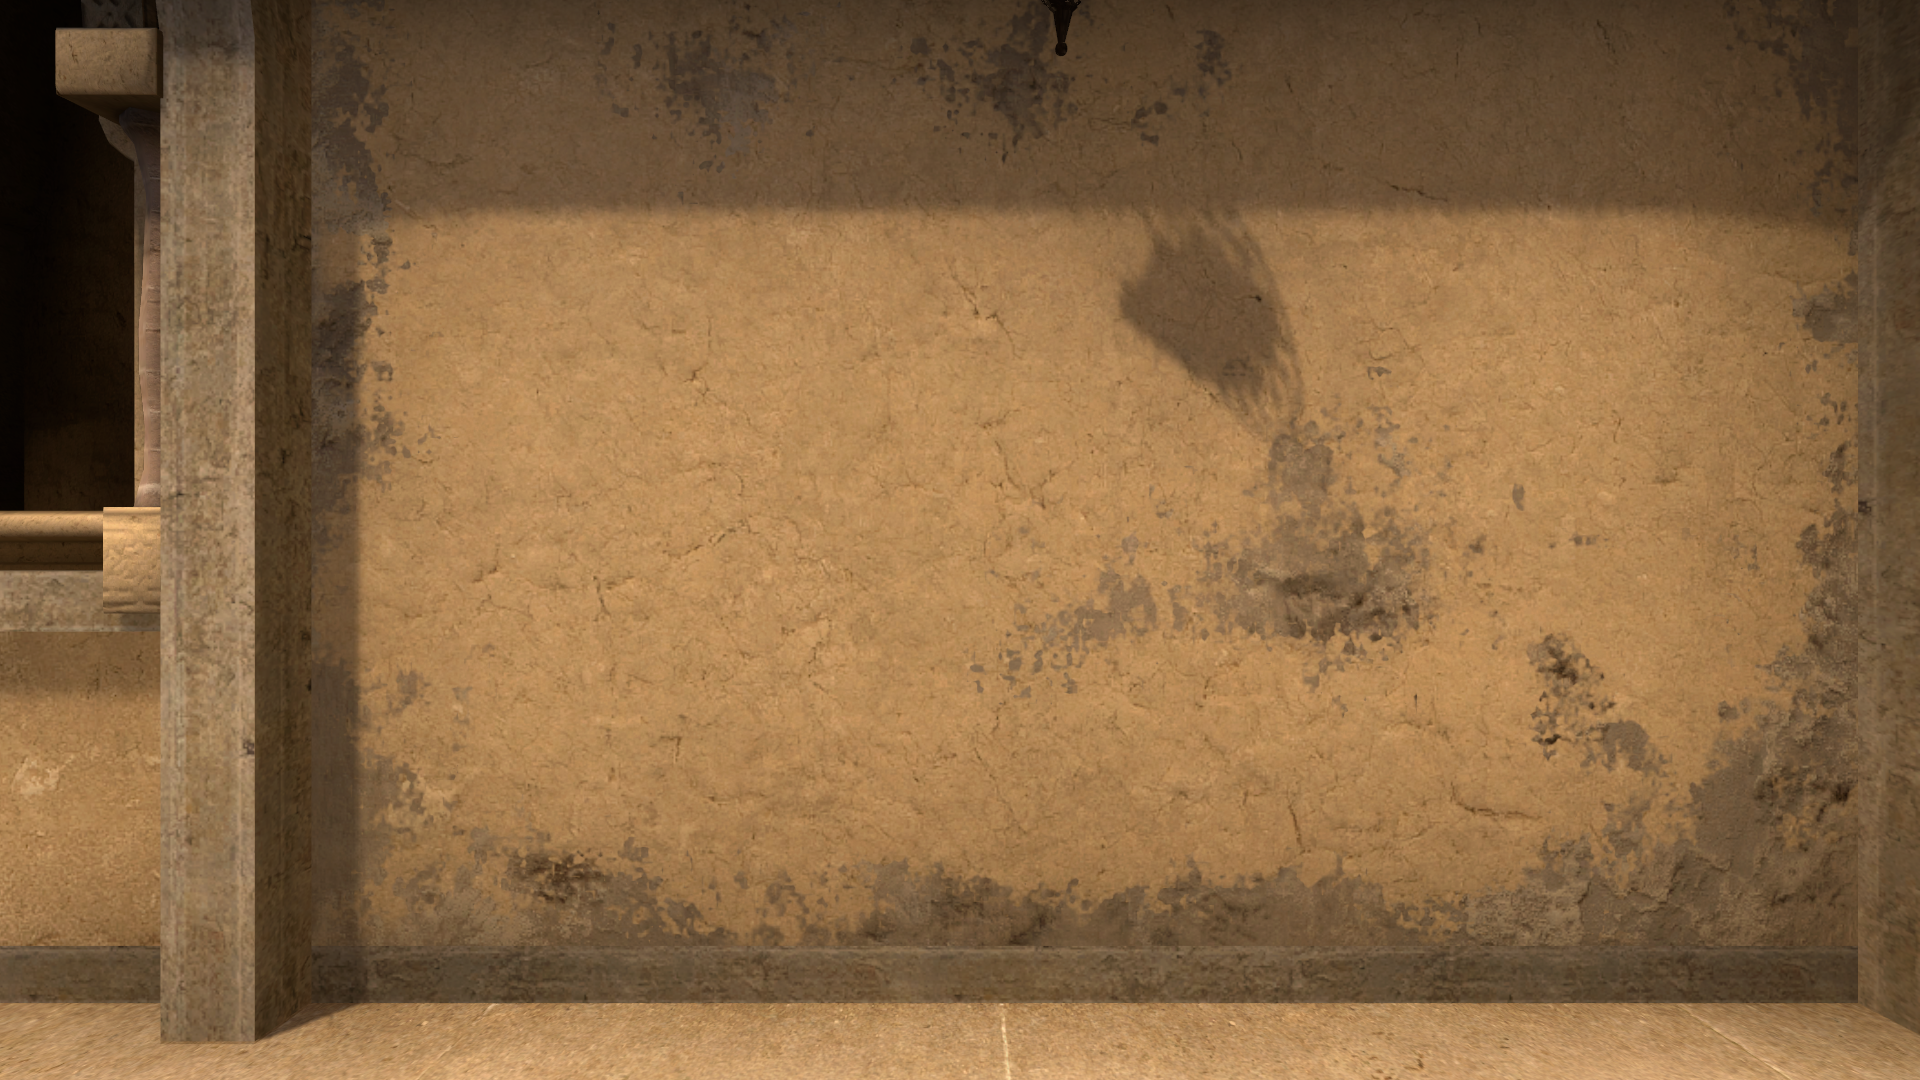
Map: de_mirage